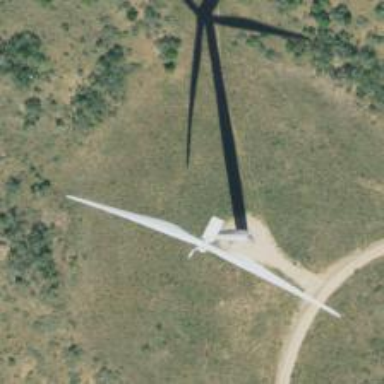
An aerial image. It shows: Wind generator powered by wind. The generator type is horizontal axis and it uses wind turbines.